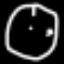
Label: clock